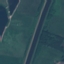
Land use / land cover: River